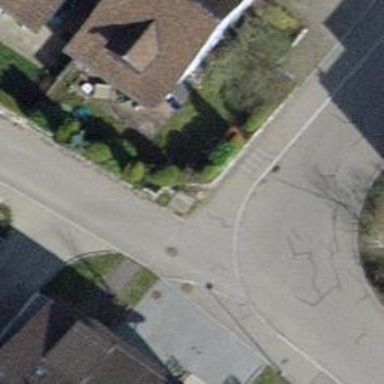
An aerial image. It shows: Driveway with paved surface.